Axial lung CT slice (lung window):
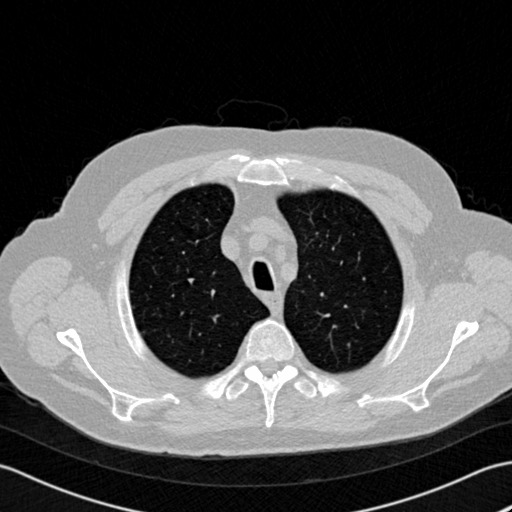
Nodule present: no